This is a demodulated (Hilbert-envelope) spectrum computed from a bearing vibration snapshot; the dashed markers indicate where each bearing fault type would appear (BPFO, BPFI, BSF, FTF). Diagnose the bearing from this image, choosing from: normal, inner_race, outer_race, ball.
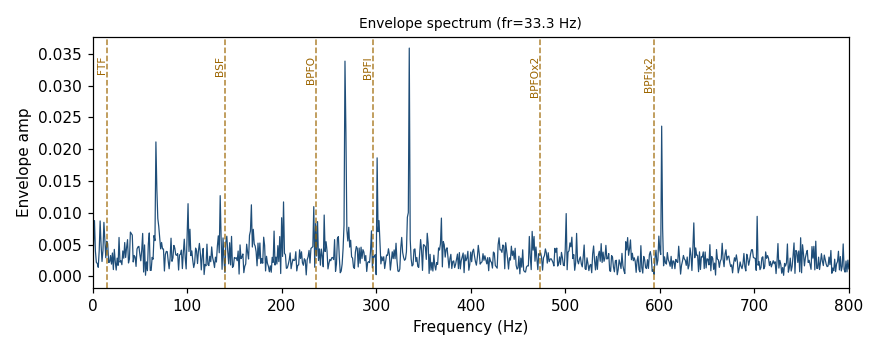
Answer: inner_race